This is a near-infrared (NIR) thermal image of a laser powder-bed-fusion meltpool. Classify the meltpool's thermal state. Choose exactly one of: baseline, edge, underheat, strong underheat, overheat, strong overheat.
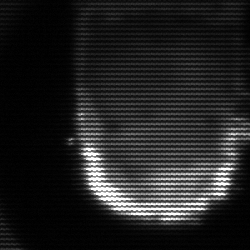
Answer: baseline